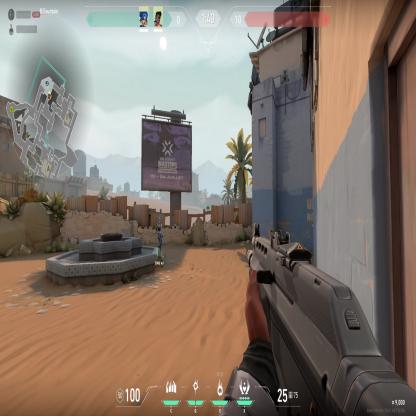
Label: teammate